Цилиндрический сосуд с металлическим дном и не проводящими электрический ток стенками закрыт тонким массивным металлическим поршнем, который располагается на высоте $h$, много меньшей диаметра сосуда. Внутри сосуда находится включённый в электрическую схему резистор, размеры которого много меньше размеров сосуда (см. рисунок). Схема соединена лёгкими гибкими проводами с поршнем и дном сосуда. Изначально сосуд был заполнен гелием при давлении $p \gg \varepsilon_{0} \mathscr{E}^{2} / h^{2}$. Система теплоизолирована, помещена в вакуум и находится в равновесии.
Ключ $K$ замыкают. Найдите максимальную высоту $H$, на которой может оказаться поршень после установления в системе равновесного состояния. Теплоёмкостями сосуда и поршня пренебречь. Считать сопротивление $r$ постоянным. Трение между поршнем и сосудом достаточно мало. Гелий считать идеальным газом. Электрическую проницаемость гелия принять равной $\varepsilon_{He}=1$.
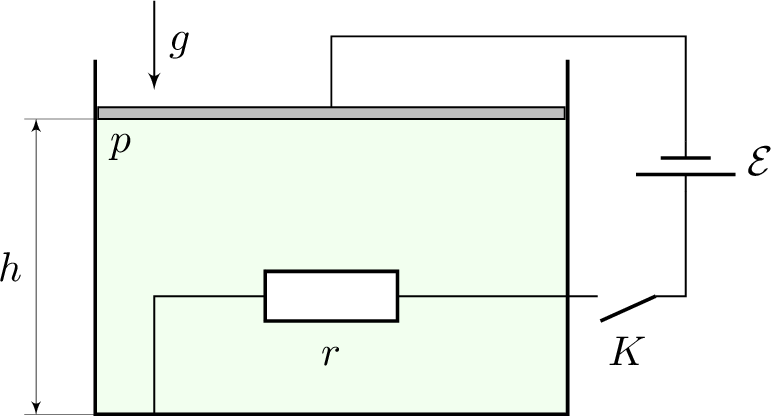
Решение: Поскольку система теплоизолированная, то можно воспользоваться законом сохранения энергии: $$ E_{1}+A=E_{2}, $$ где $E_{1}$ и $E_{2}$ - энергии системы соответственно до и после замыкания ключа, а $A$ - работа внешних сил. В нашем случае это работа электродвижущих сил. Поскольку система вначале находилась в равновесии, то масса поршня $m=p S / g$. Пусть через источник ЭДС протёк заряд $q$. Тогда дно сосуда и поршень окажутся заряженными, образуя пластины конденсатора. Ёмкость этого конденсатора в конечном состоянии будет $C=\varepsilon_{0} S / H$, где $S$ - площадь дна сосуда. Поскольку напряжение на конденсаторе равно $\mathscr{E}$, то протёкший через источник ЭДС заряд $$ q=C \mathscr{E}=\frac{\varepsilon_{0} S \mathscr{E}}{H} . $$ Поскольку на пластинах находятся разноимённые заряды, то они притягиваются с силой $$ F=\frac{q^{2} / S}{2 \varepsilon_{0}}=\frac{\varepsilon_{0} S \mathscr{E}^{2}}{2 H^{2}}. $$ В конечном состоянии давление газа будет равно $p+F / S$. Внутренняя энергия одноатомного идеального газа, выраженная через давление и объём, $U=3 P V / 2$. Запишем закон сохранения энергии: $$ \begin{gathered} \frac{3}{2} p_{1} V_{1}+m g h+\mathscr{E} q=\frac{3}{2} p_{2} V_{2}+m g H+\frac{q^{2}}{2 C} \\ \frac{3}{2} p S h+p S h+\frac{\varepsilon_{0} S \mathscr{E}^{2}}{H}=\frac{3}{2}\left(p+\frac{\varepsilon_{0} \mathscr{E}^{2}}{2 H^{2}}\right) S H+p S H+\frac{\varepsilon_{0} S \mathscr{E}^{2}}{2 H} ; \\ \frac{5}{2} p S(H-h)=-\frac{1}{4} \frac{\varepsilon_{0} S \mathscr{E}^{2}}{H} \\ \left(\frac{H}{h}\right)^{2}-\left(\frac{H}{h}\right)=-\frac{\varepsilon_{0} \mathscr{E}^{2}}{10 h^{2} p} \end{gathered} $$ Решая квадратное уравнение, найдём $$ H=h\left(\frac{1}{2}+\sqrt{\frac{1}{4}-\frac{\varepsilon_{0} \mathscr{E}^{2}}{10 h^{2} p}}\right), $$ так как нас интересует больший корень. С учётом того, что $$ \frac{\varepsilon_{0} \mathscr{E}^{2}}{h^{2} p} \ll 1, $$ получим $$ H \approx h\left(1-\frac{\varepsilon_{0} \mathscr{E}^{2}}{10 h^{2} p}\right) . $$
Ответ: $$ H \approx h\left(1-\frac{\varepsilon_{0} \mathscr{E}^{2}}{10 h^{2} p}\right) $$
Темы:
T, Термодинамика, Электричество, Конденсатор, RC-цепи, Всероссийские, Теплота